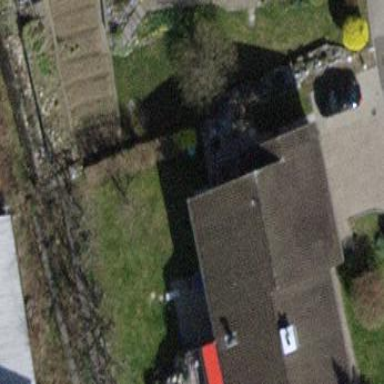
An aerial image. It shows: Detached building.